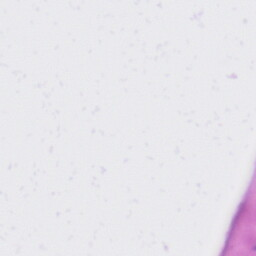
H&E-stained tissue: Liver